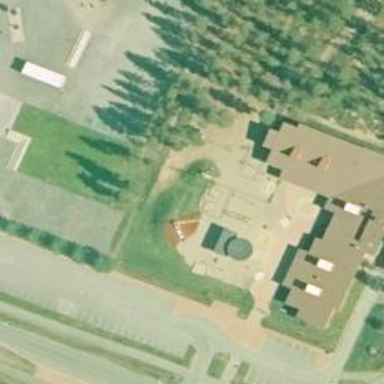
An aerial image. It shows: Kindergarten.